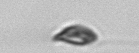
Label: Cryptophyta